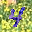
Label: 4